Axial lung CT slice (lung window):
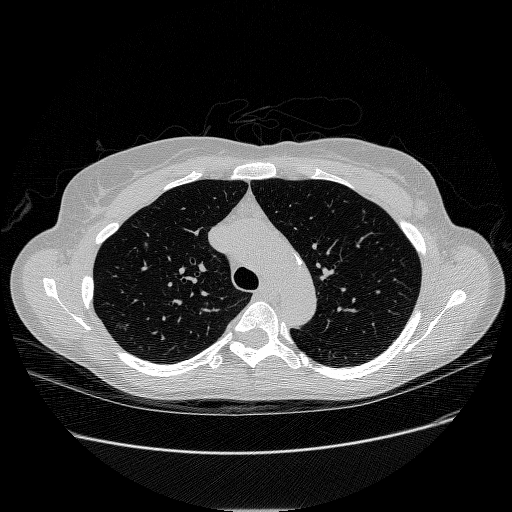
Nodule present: yes
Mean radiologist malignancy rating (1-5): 4